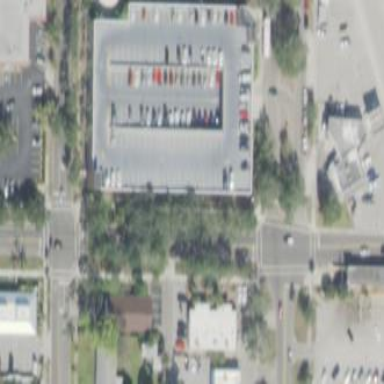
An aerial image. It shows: Multi-storey carport parking facility.